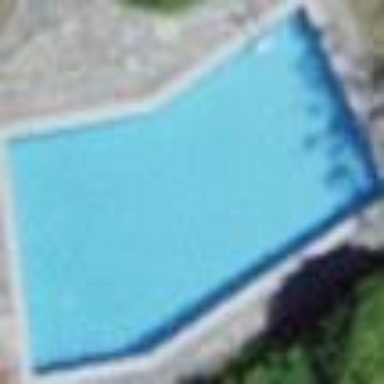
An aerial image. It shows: Swimming pool located in leisure land.